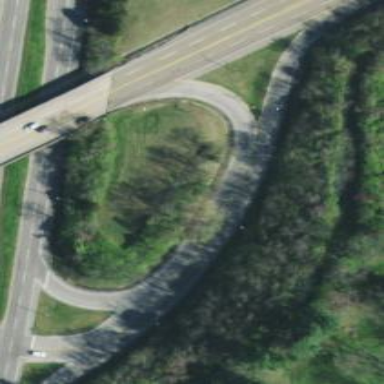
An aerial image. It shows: Secondary link road.